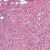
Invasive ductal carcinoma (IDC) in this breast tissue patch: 1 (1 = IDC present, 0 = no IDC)